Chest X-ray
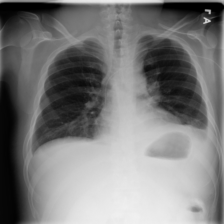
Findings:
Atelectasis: positive
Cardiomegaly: negative
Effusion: positive
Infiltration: negative
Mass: negative
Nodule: negative
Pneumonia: negative
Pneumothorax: negative
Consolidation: negative
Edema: negative
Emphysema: negative
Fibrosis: negative
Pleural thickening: negative
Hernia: negative